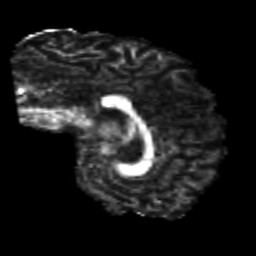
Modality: FA
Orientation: sagittal
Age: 22
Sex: male
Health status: healthy
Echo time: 0.074 s